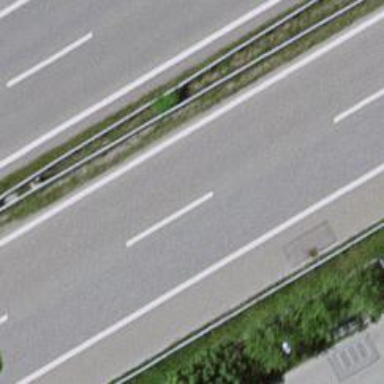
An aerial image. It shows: Motorway with asphalt surface passing over beam bridge.